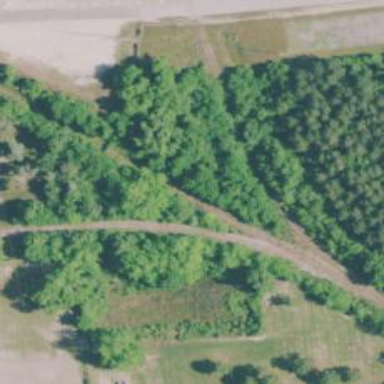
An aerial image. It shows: Disused railway spur line.